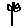
Label: flower